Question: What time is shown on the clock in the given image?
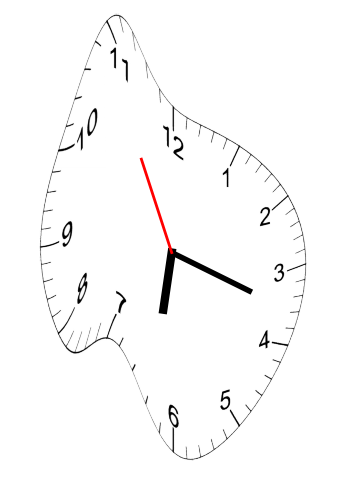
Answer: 06:17:55